Question: I am using Ace to display some JavaScript code, and loading it as per the embedding guide:
'''
editor = ace.edit("jsField");
editor.getSession().setMode("ace/mode/javascript");
editor.getSession().setUseWrapMode(true);
'''
The div and its contents are as follows:
'''
<div id="jsField">
<span class="hl">var x = 0;</span>
var y = 10;
</div>
'''
Currently, the Ace editor will display both the HTML and the JavaScript together as plain text. Is there a simple way to render the HTML such that only the JavaScript text is displayed, and the span is styled according to CSS? For example:

I should note that the span is usually added dynamically by calling 'editor.setValue()'.
I have been looking into creating custom modes/syntax highlighters for Ace, but it seems like overkill for such a simple task. I am curious if there is another way.
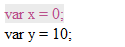
Answer: There isn't built in support for this. You can do something similar to <URL> to detect ranges and add markers to the editor.